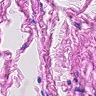
Metastatic tissue present: no